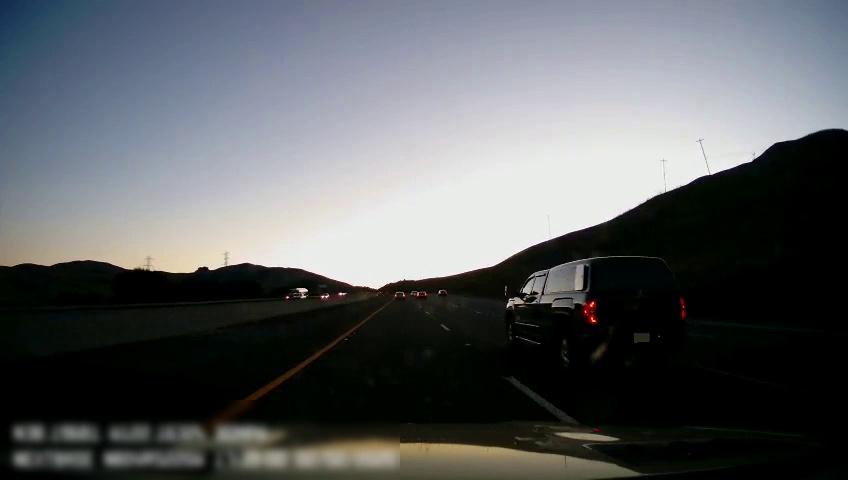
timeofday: Day
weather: Sunny
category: Drivable Space
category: Vehicles | Car
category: Vehicles | SUV
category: Vehicles | Truck
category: Vehicles | Car
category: Vehicles | Car
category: Vehicles | Truck
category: Lanes | Alternate Lane
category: Lanes | Current Lane
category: Lanes | Current Lane
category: Lanes | Alternate Lane
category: Lanes | Alternate Lane